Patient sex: F
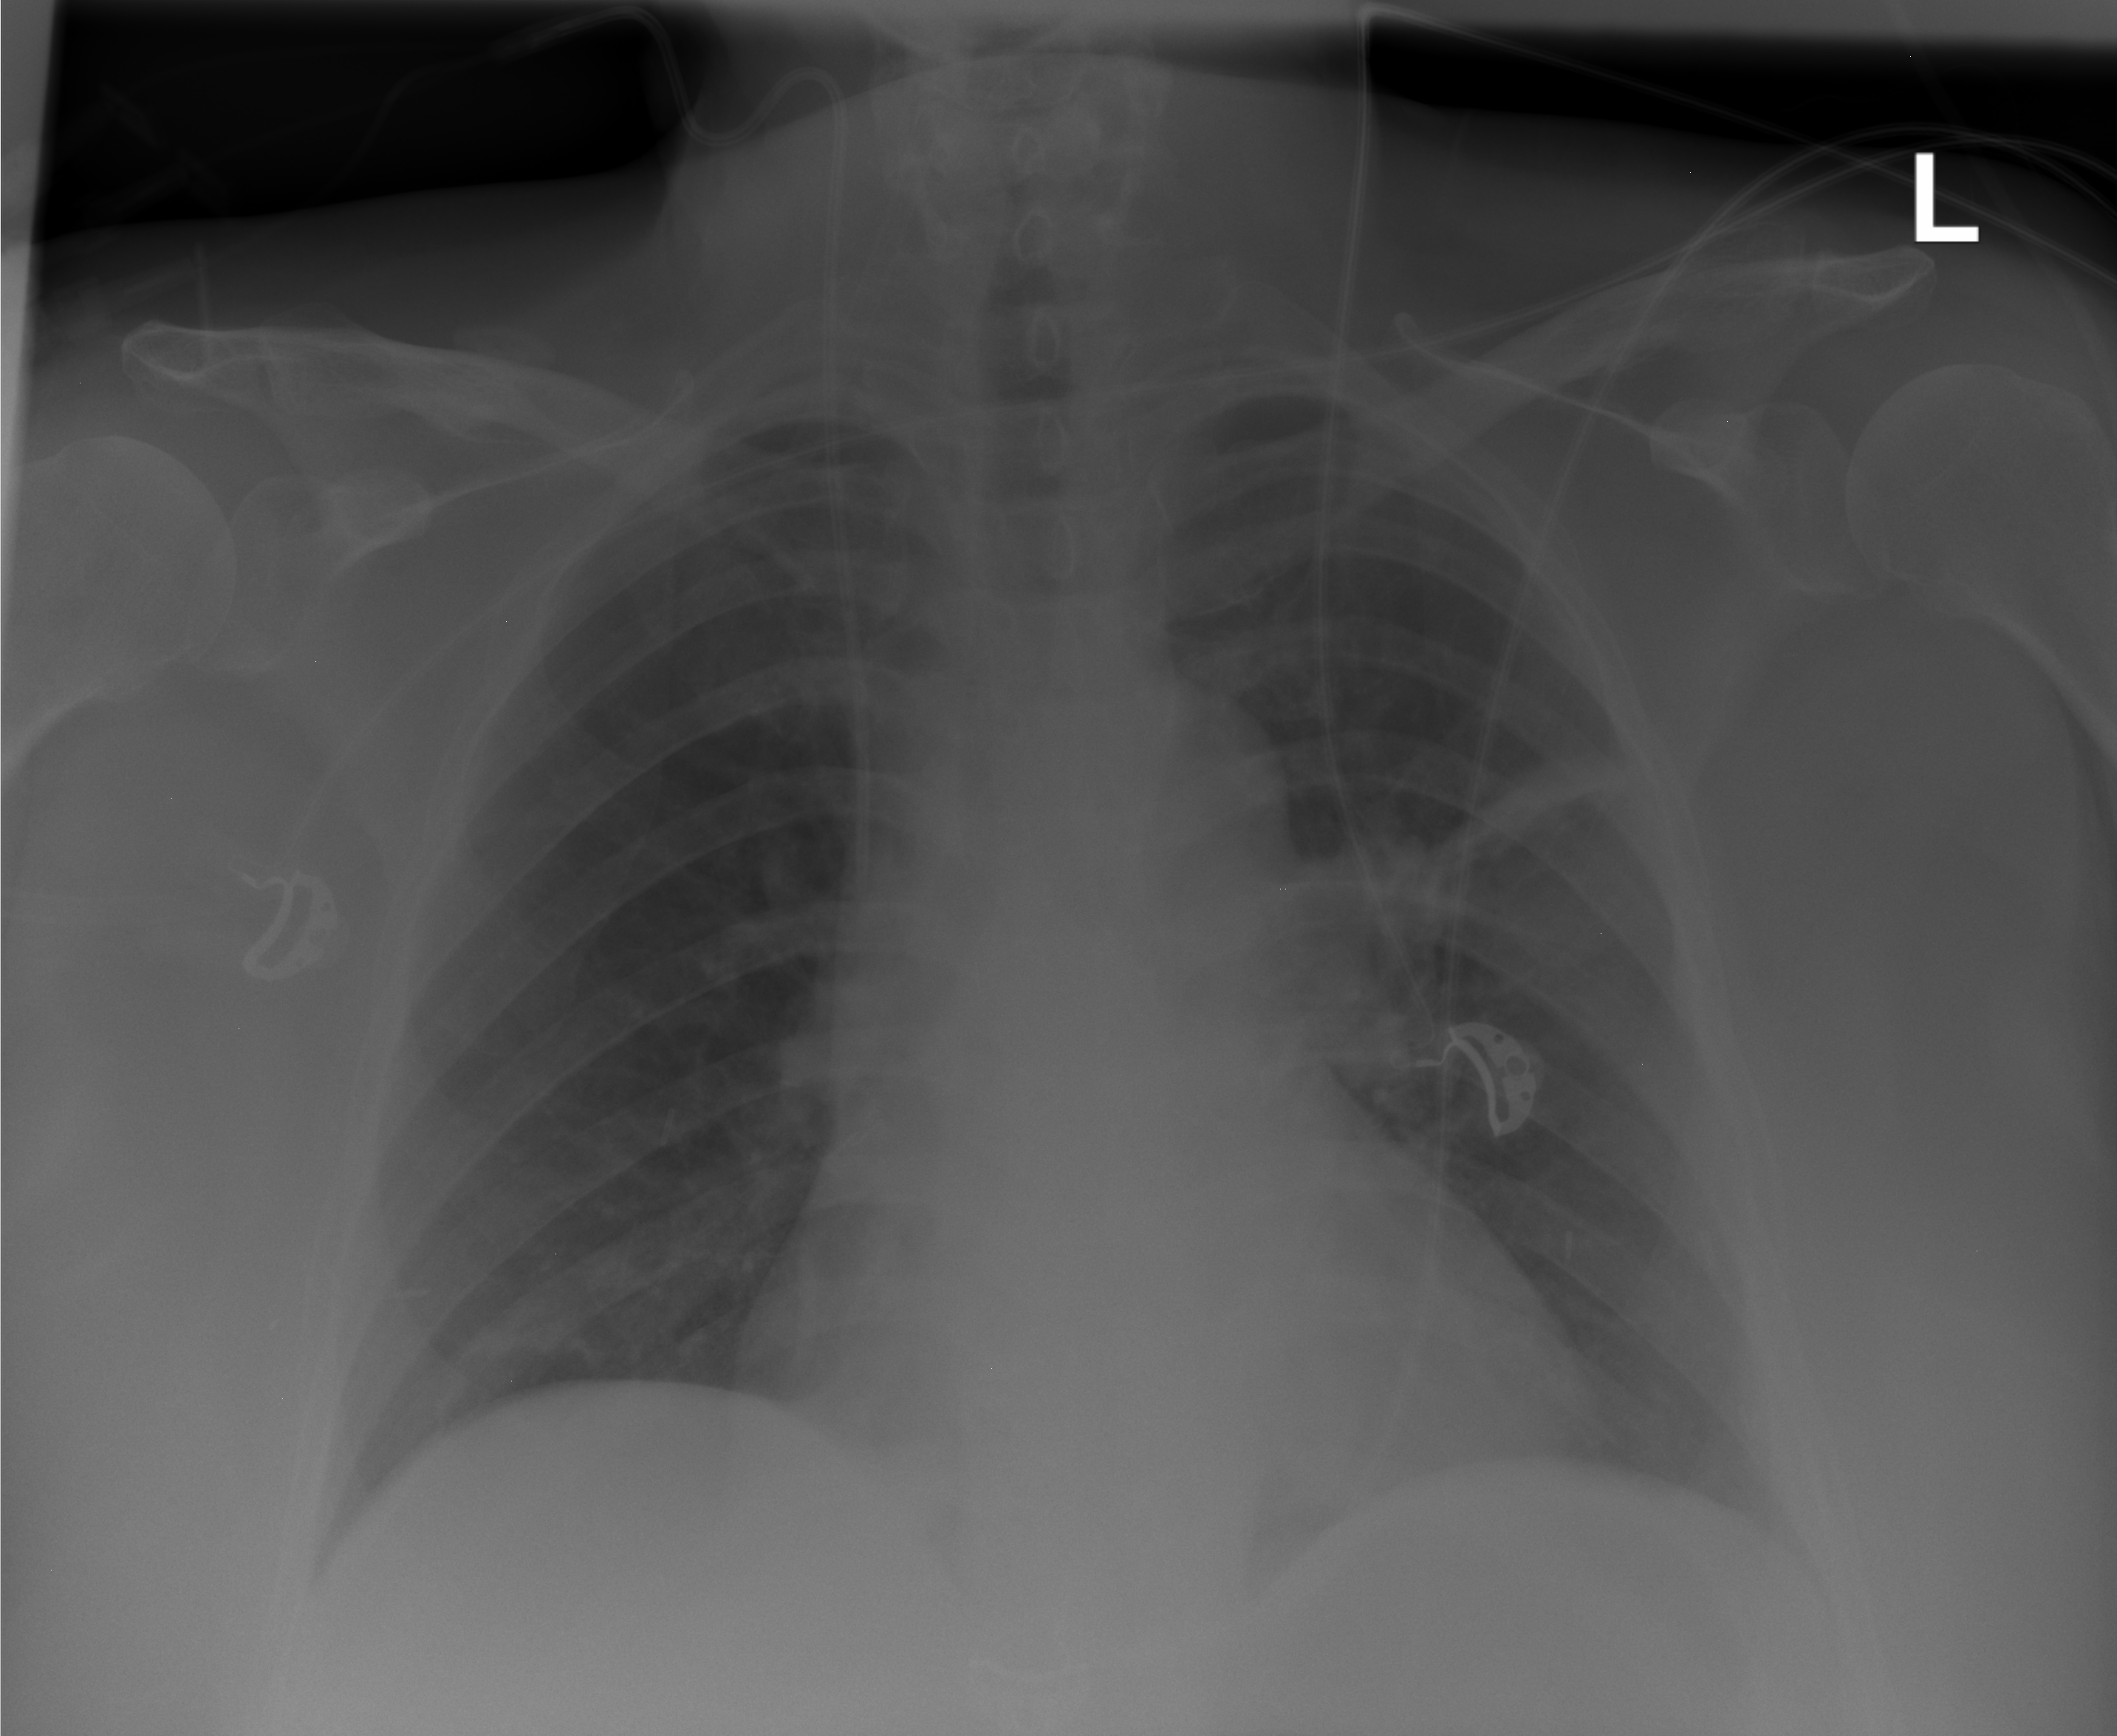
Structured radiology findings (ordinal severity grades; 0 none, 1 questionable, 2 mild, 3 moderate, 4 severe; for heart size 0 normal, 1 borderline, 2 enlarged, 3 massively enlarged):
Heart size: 0
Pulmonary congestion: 0
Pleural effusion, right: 0
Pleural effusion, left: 0
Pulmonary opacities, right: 0
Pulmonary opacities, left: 0
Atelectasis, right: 0
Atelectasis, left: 2